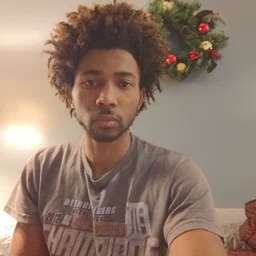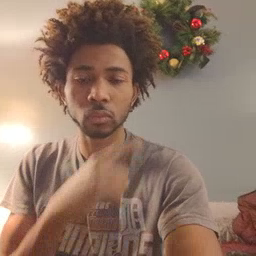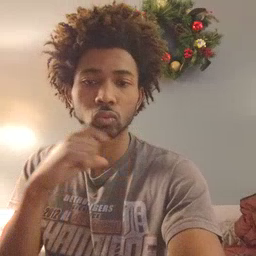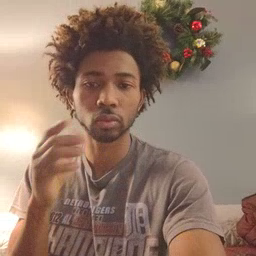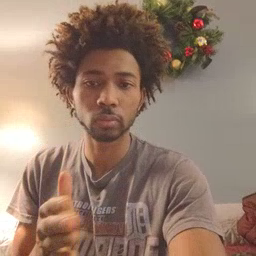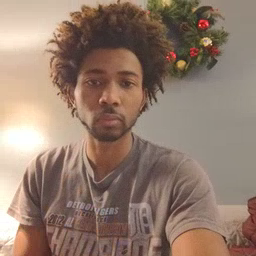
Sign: dryer